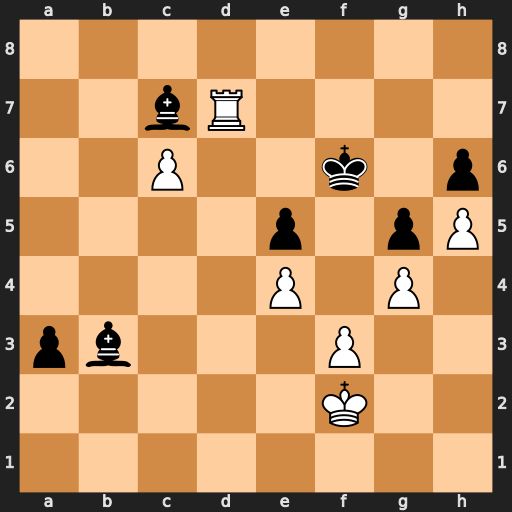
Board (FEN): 8/2bR4/2P2k1p/4p1pP/4P1P1/pb3P2/5K2/8
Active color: w
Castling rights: -
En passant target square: -
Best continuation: Rxc7 a2 Ra7